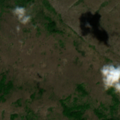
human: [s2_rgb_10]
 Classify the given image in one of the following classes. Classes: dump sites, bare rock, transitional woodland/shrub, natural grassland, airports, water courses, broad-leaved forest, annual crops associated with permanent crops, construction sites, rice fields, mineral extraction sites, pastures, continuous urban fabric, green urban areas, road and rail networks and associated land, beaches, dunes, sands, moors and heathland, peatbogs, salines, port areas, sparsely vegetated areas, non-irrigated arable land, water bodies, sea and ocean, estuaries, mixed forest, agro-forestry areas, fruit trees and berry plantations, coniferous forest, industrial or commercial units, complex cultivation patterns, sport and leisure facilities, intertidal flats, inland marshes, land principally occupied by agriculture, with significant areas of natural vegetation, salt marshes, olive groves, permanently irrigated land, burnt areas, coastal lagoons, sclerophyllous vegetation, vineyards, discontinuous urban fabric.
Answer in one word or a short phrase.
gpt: natural grassland, transitional woodland/shrub